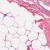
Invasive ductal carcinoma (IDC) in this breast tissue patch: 0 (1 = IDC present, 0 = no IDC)